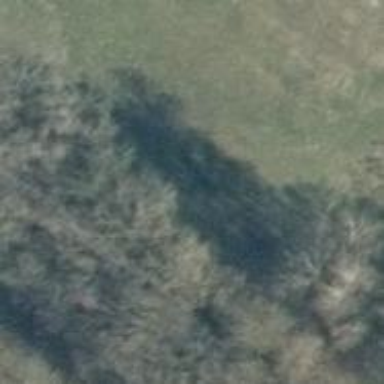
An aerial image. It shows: Row of deciduous broadleaved trees.